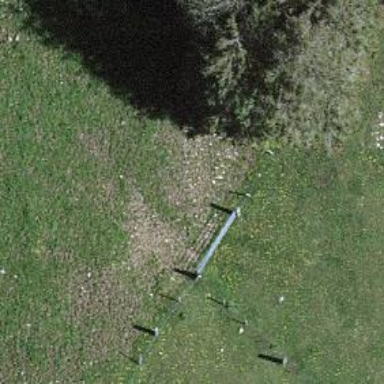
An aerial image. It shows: Gate.